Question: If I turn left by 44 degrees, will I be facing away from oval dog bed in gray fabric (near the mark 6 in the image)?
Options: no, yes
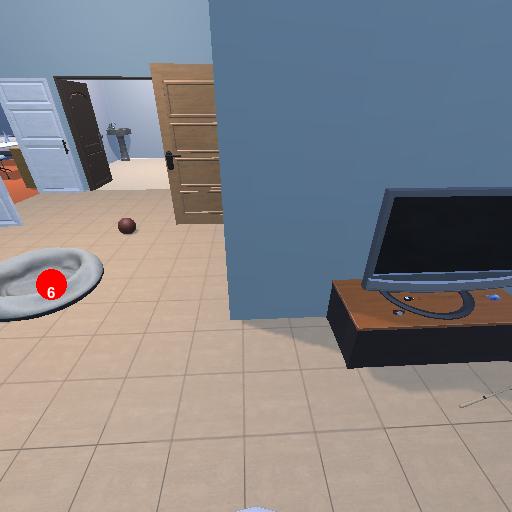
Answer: no